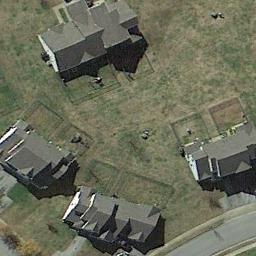
Label: residential